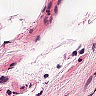
Metastatic tissue present: no